Interaction volume radius: 5 \u00c5
Interaction volume height: 15 \u00c5
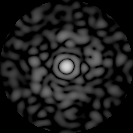
Disorder parameter: 0.8304